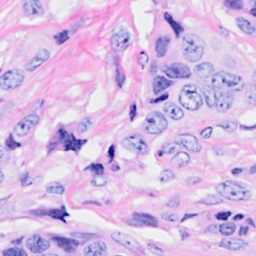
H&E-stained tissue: Breast